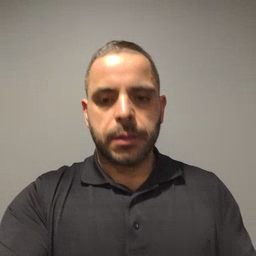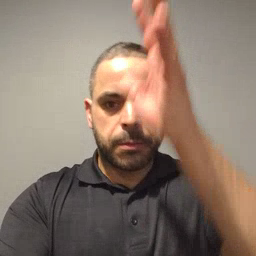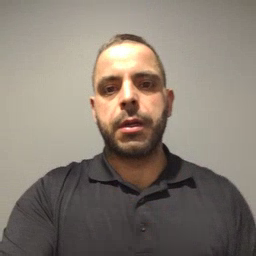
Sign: man